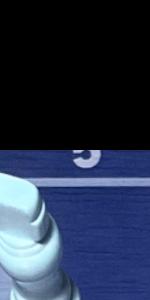
Label: Empty